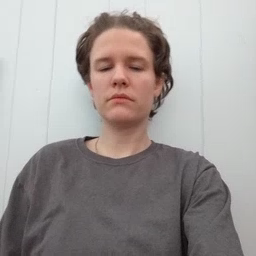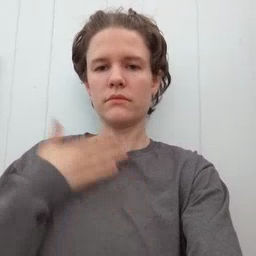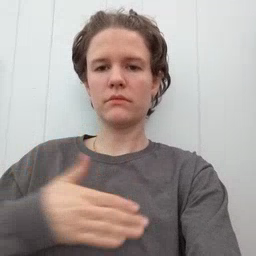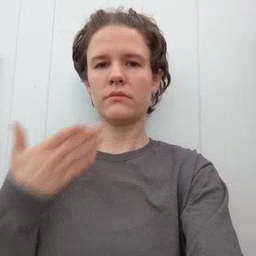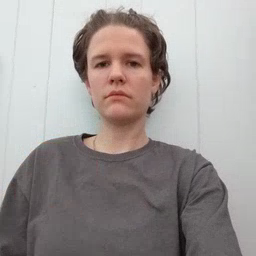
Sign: happy